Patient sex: M
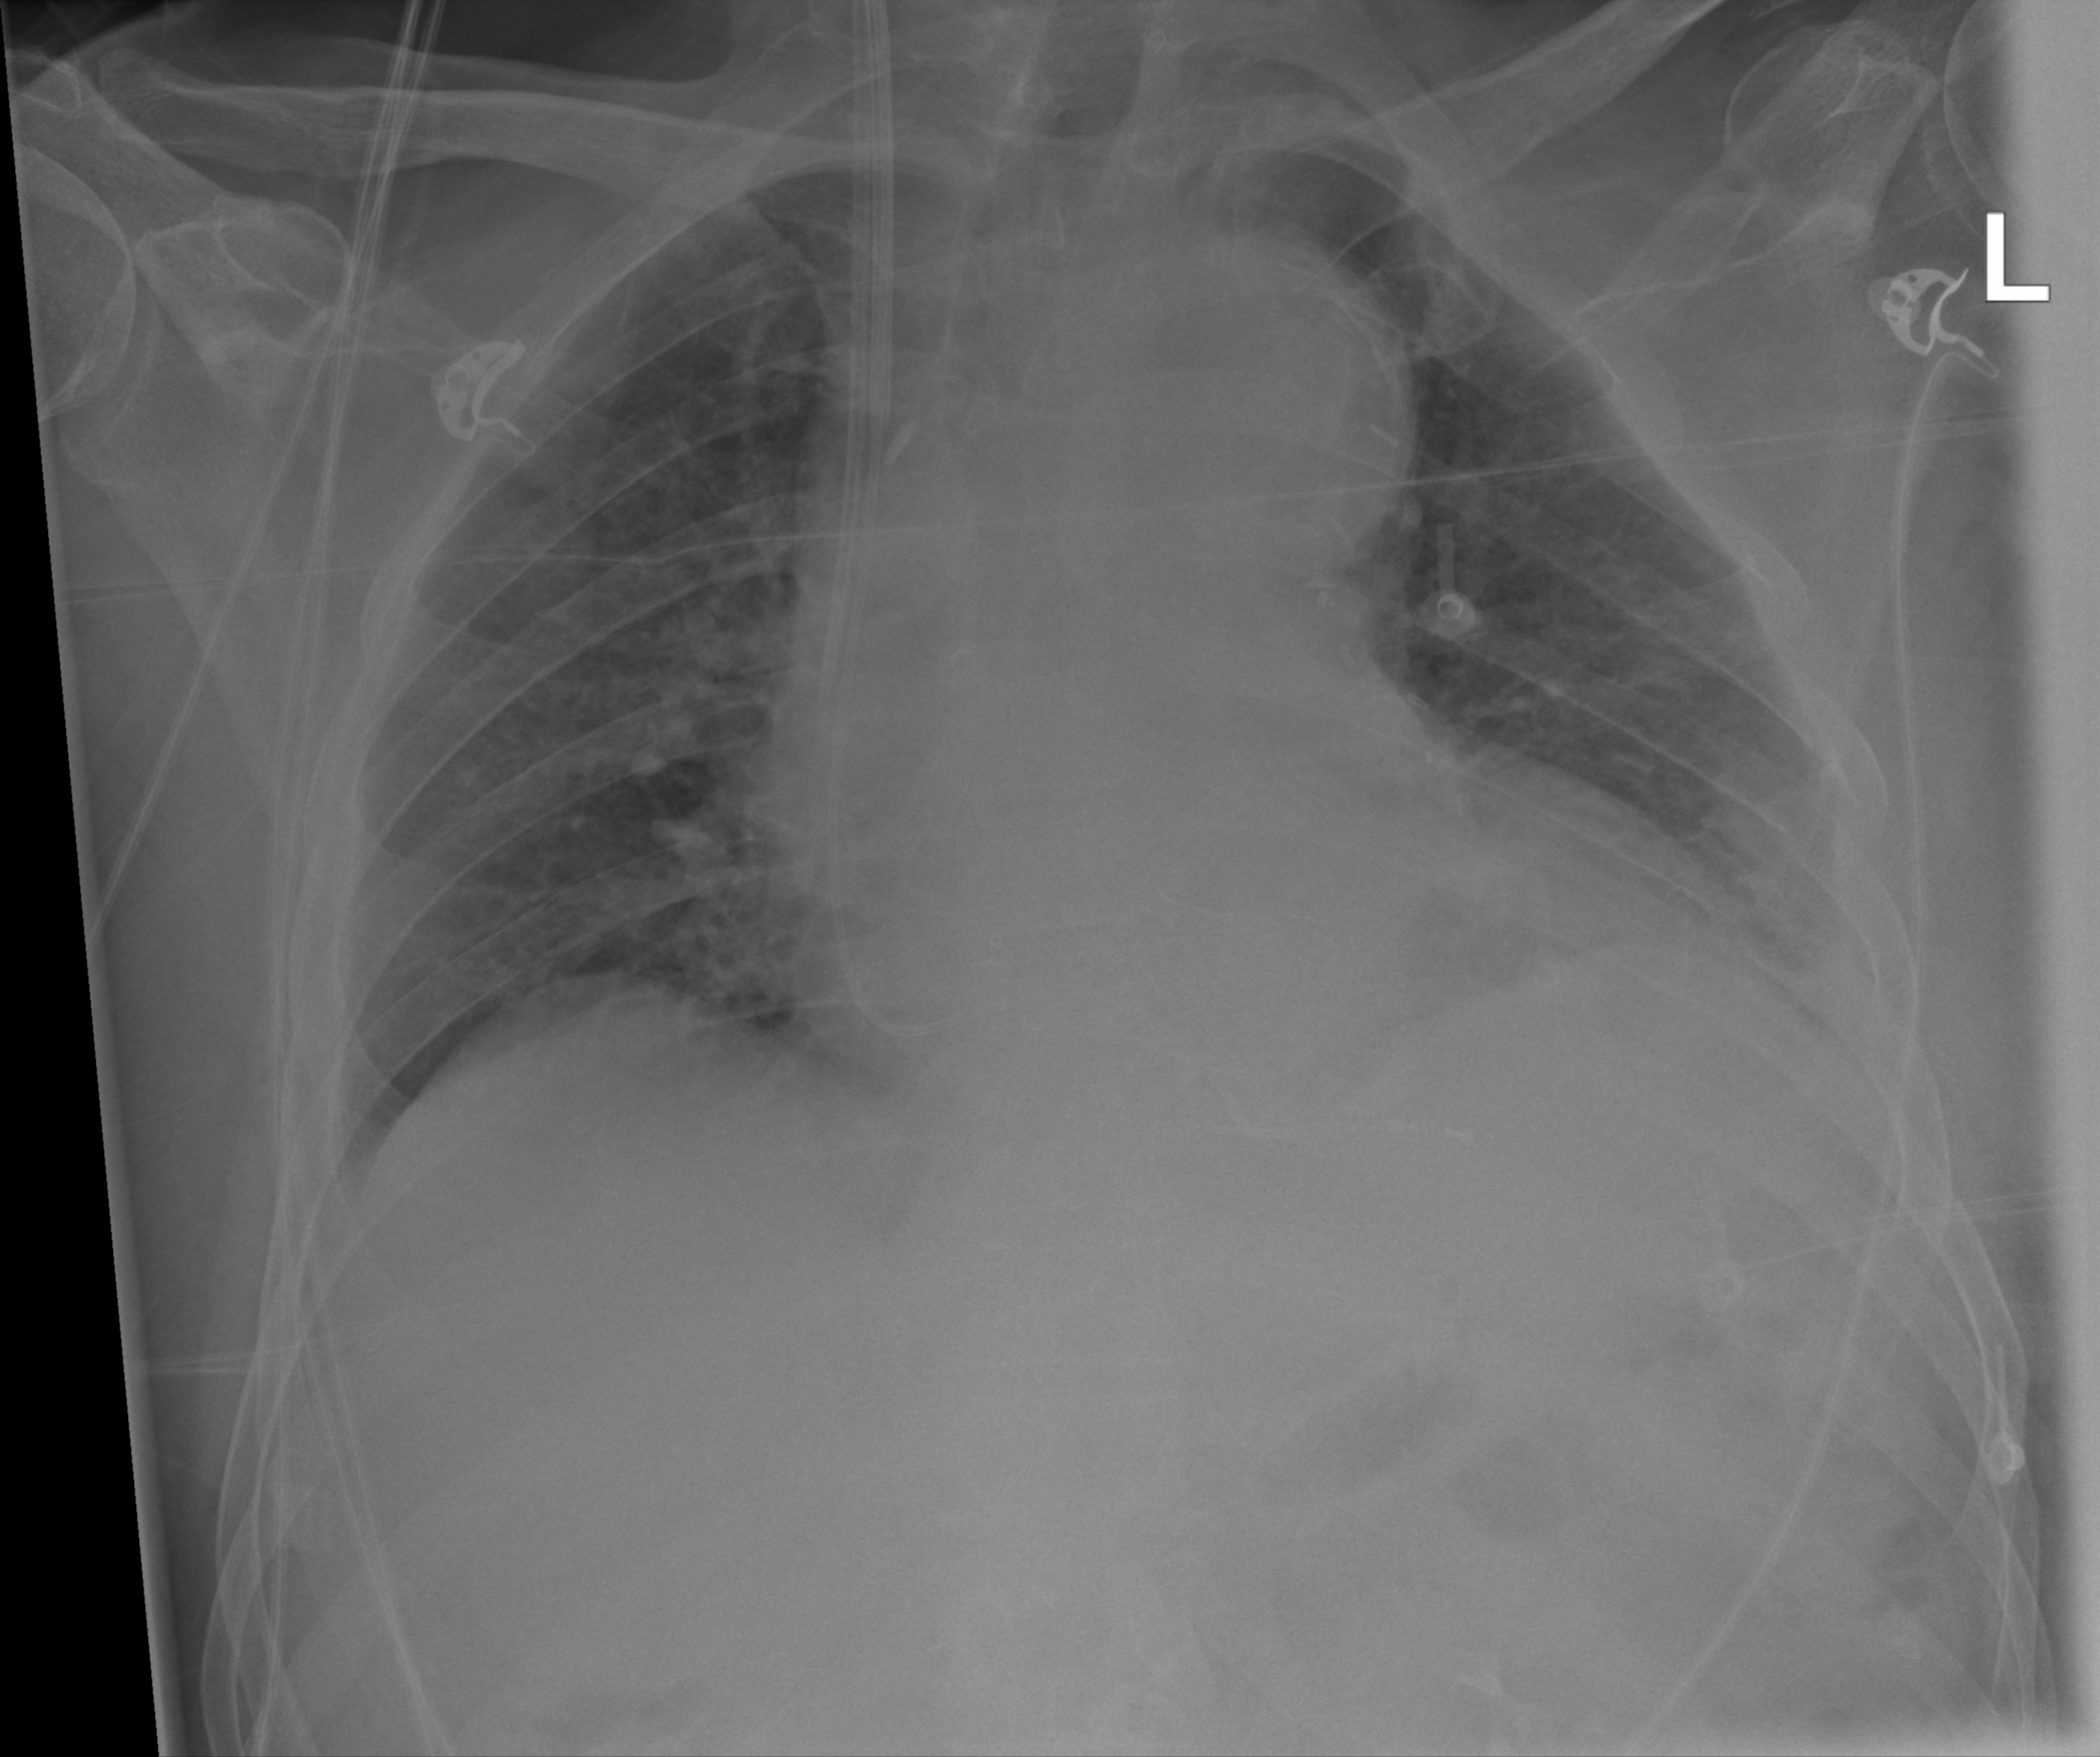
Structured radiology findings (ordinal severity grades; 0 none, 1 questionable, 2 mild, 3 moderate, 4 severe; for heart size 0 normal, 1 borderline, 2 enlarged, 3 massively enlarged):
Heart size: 2
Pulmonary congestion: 2
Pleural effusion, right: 0
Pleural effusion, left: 2
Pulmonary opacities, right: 0
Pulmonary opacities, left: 0
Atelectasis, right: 2
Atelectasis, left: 2